七年级 · 解析几何
如图, 直线 $l{1} / / l{2}$, 点 $A$ 在直线 $l{1}$ 上, 以点 $A$ 为圆心, 适当长度为半径画弧, 分别交直线 $l{1} 、 l{2}$ 于 $B 、 C$ 两点, 连结 $A C 、 B C$. 若 $\angle A B C=70^{\circ}$,则 $\angle 1$ 的大小为 $($ )

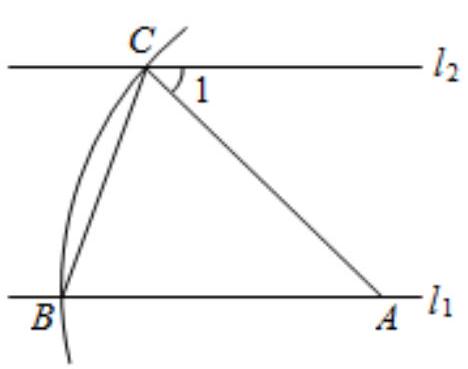
A. $20^{\circ}$
B. $35^{\circ}$
C. $40^{\circ}$

D. $70^{\circ}$

答案: C
解析: 【答案】 $C$

【解析】解: $\because$ 点 $A$ 为圆心, 适当长度为半径画弧, 分别交直线 $l 1 、 l 2$ 于 $B 、 C$,

$\therefore A C=A B$,

$\therefore \angle C B A=\angle B C A=70^{\circ}$,

$\because l_{1} / / l_{2}$,

$\therefore \angle C B A+\angle B C A+\angle 1=180^{\circ}$,

$\therefore \angle 1=180^{\circ}-70^{\circ}-70^{\circ}=40^{\circ}$,

故选: $C$.

根据平行线的性质解答即可.

此题考查平行线的性质, 关键是根据平行线的性质解答.